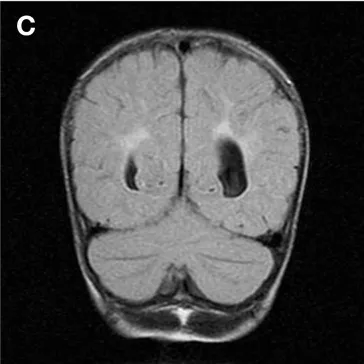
Brain magnetic resonance imaging. (C) Coronal T2-FLAIR image at 29 months, displaying abnormal white matter signal in a periventricular distribution.
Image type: radiology (mri)